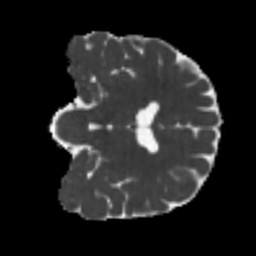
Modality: MD
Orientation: coronal
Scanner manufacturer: siemens
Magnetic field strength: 3 T
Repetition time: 4 s
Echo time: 0.0594 s